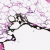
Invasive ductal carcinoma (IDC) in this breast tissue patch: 0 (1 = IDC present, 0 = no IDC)